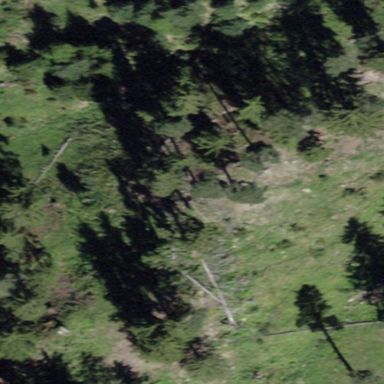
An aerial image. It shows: Forest with mix of needleleaved trees.